Question: I'm talking about speed limiting in download managers. For example, in Internet Download Manager there is a an option :

How does it limit speed? I mean, is there some kind of Windows API for that? What if its a Linux application?
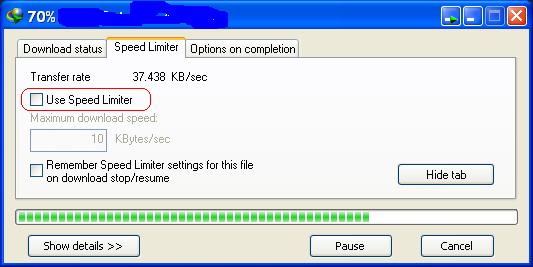
Answer: There are potentially several ways this can be done in Windows:
An application itself can implicitly limit the download speed by monitoring it's own bitrate and sleeping between 'recv()' or 'read()' calls on the socket as needed.
I suspect Internet Download Manager may be installing itself as a local HTTP proxy and configuring the browsers to route all requests through it. And then uses its own networking code to stream the download at an appropriate rate using the simple technique I described above. Look to see if there is an http proxy configured for your browser - that should be a good hint if this is what it is doing.
Another technique is to use a Winsock Layered Service Provider or filter driver. Try typing 'netsh winsock show catalog' from the command line (there are a lot of system ones already installed).
And Winsock itself has an old <URL>.